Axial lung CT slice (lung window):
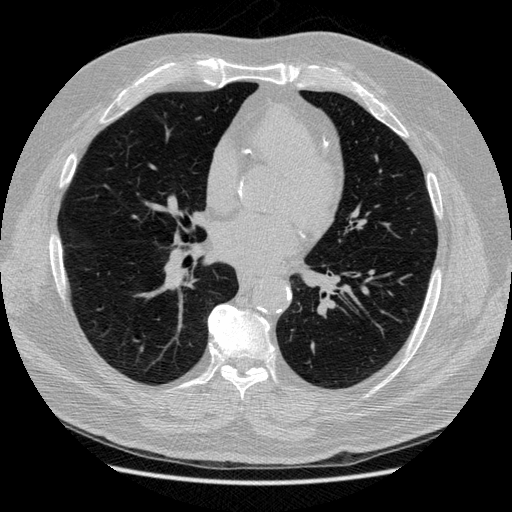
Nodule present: no